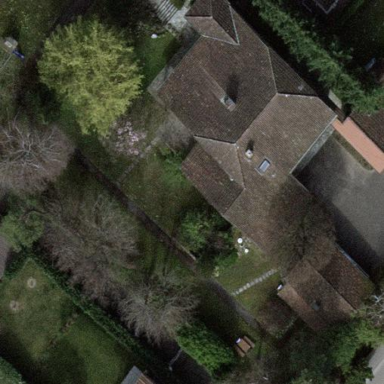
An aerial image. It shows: Detached building.